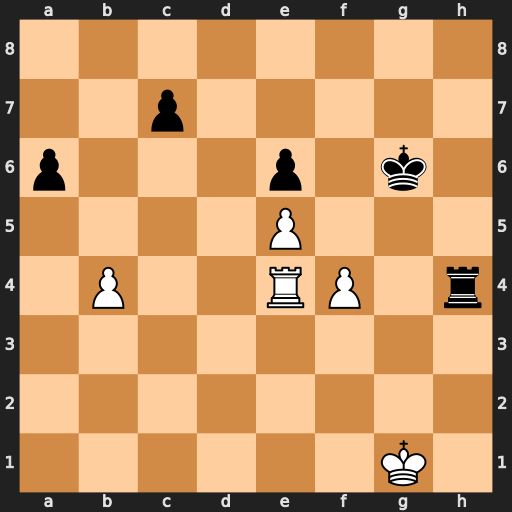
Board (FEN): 8/2p5/p3p1k1/4P3/1P2RP1r/8/8/6K1
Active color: w
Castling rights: -
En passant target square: -
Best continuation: f5+ Kxf5 Rxh4